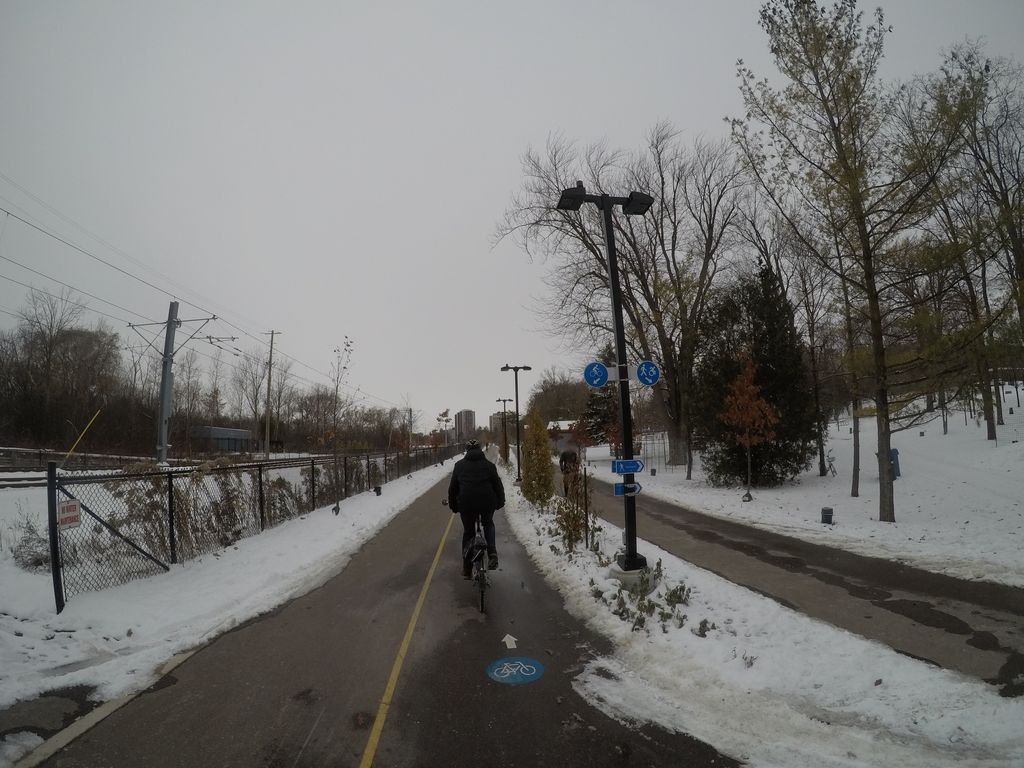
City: kitchener-waterloo